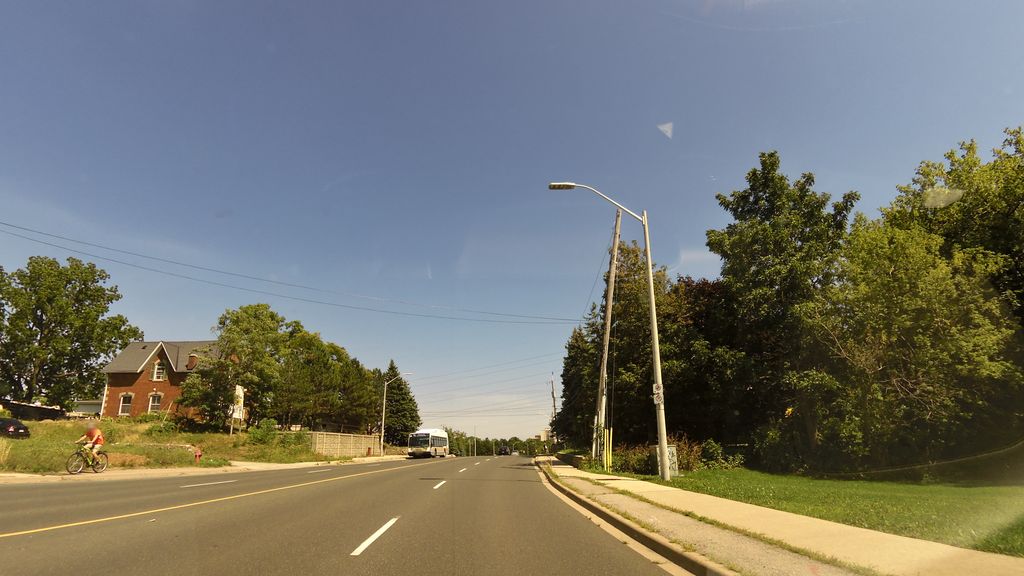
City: hamilton